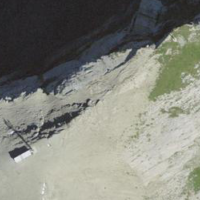
EUNIS habitat code: 48
Species observed at this site:
Gentianella campestris